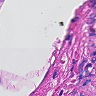
Metastatic tissue present: no